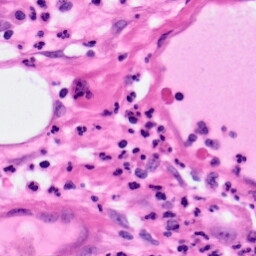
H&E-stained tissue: Pancreatic